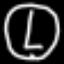
Label: clock